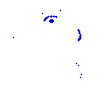
Particle: kaon